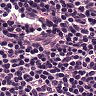
Metastatic tissue present: no